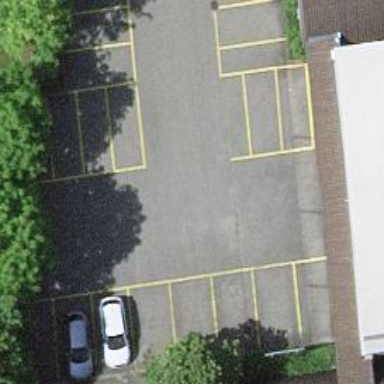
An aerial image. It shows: Asphalt parking aisle road.